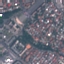
Land use / land cover: Residential